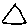
Label: triangle